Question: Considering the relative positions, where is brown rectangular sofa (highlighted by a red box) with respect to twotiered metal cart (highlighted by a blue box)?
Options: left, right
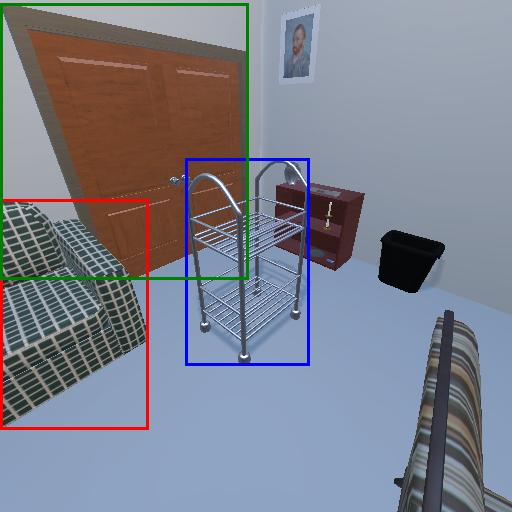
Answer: left